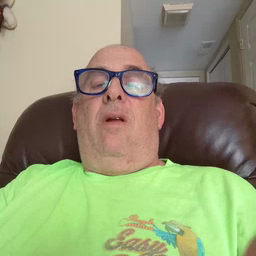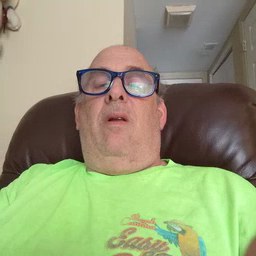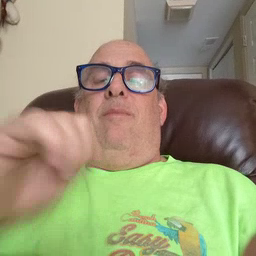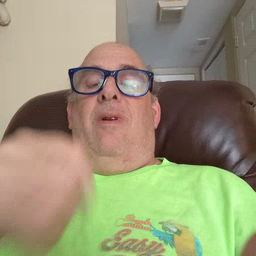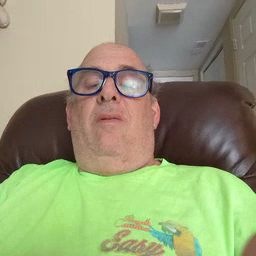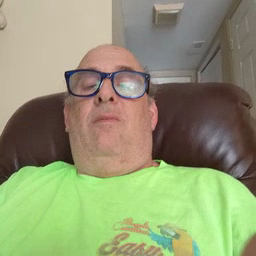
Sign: make